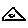
Label: triangle